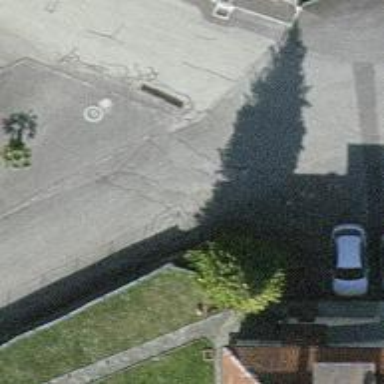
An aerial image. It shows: Residential road with grade 1 track surface.